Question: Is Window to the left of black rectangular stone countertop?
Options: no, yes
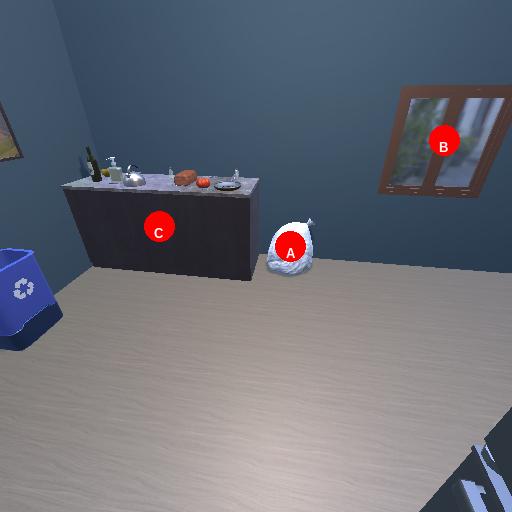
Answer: no